Question: I have a case to query the table using clause in which I just want to use a 'piece of string' from the field to compare to my string as a condition for selecting.
In the picture, I just want to use and from field to compare with '$indicator = 03/2013'.
Any idea how can performing the query, so the result would look like:

Any help will appreciated. Thank you in advanced.
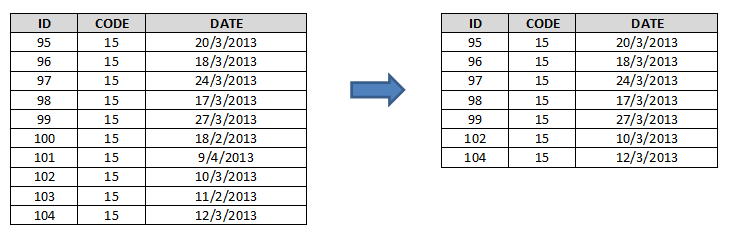
Answer: Most likely, you aren't dealing with strings in the table, as it's most likely dates. If you are dealing with strings, it's
'''
SELECT * FROM table WHERE DATE LIKE '%03/2013';
'''
where % is a wildcard like * in the old dos days
For actual date fields, (which you would be better off using), it's a simple between
'''
SELECT * FROM table WHERE DATE BETWEEN '01/03/2013' AND '31/03/2013'
'''
Note that you need to follow proper date formatting for your engine, for something like MySQL you'd be better off using ''2013-03-01'' and ''2013-03-31''
The hardest part will be coming up with the first and last day, but for that, I'd look at <URL> can do.